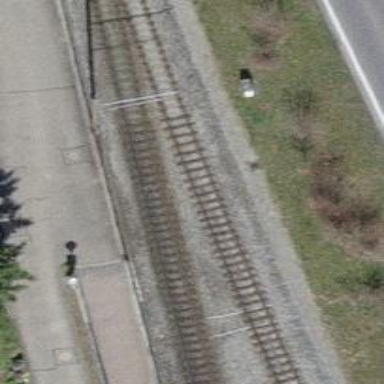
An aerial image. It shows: Narrow-gauge railway with electrified contact lines. There is one track with block system denoted as W1_B.